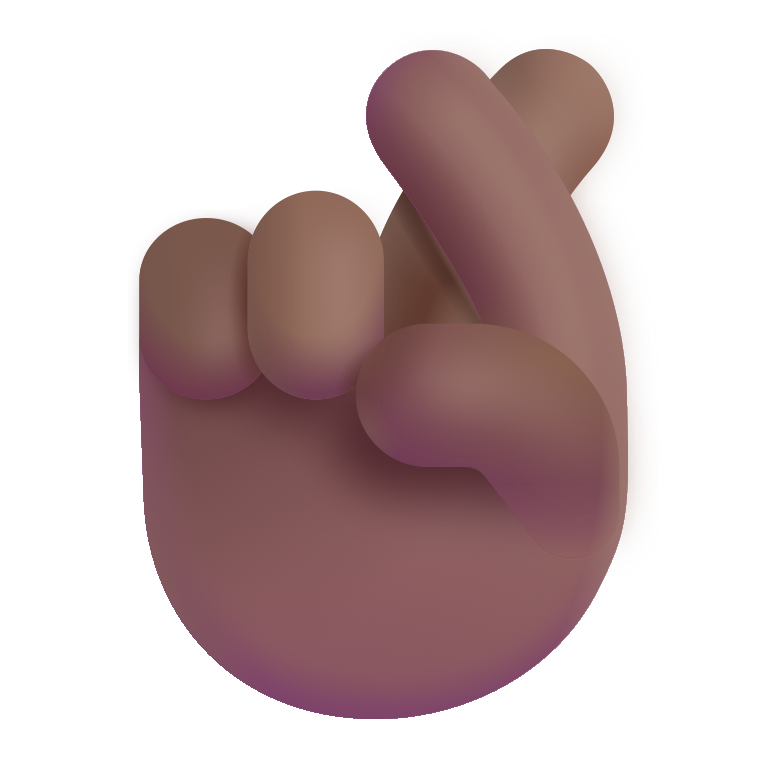
crossed fingers color  dark